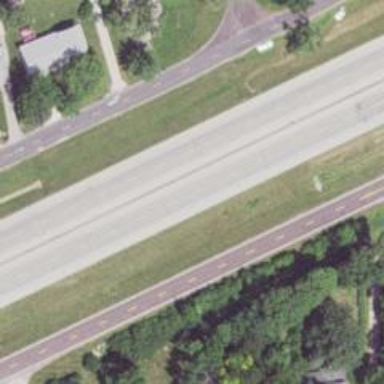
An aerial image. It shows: Trunk highway.